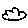
Label: cloud